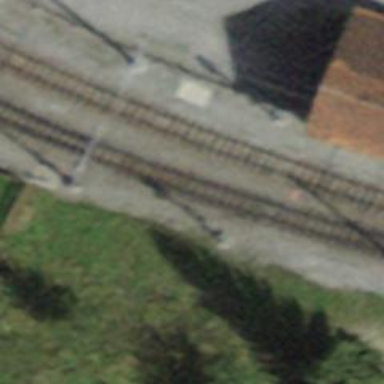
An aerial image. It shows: Railway signal.